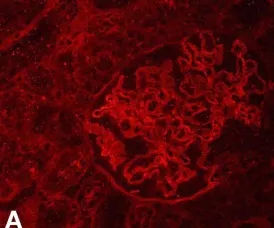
IF results. Fine granular deposition of IgG along glomerular capillary walls and segmental while weak line-like change areas of some glomerular capillary wall and glomerular capsule wall due to IgG (A).
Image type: pathology (immunostaining)